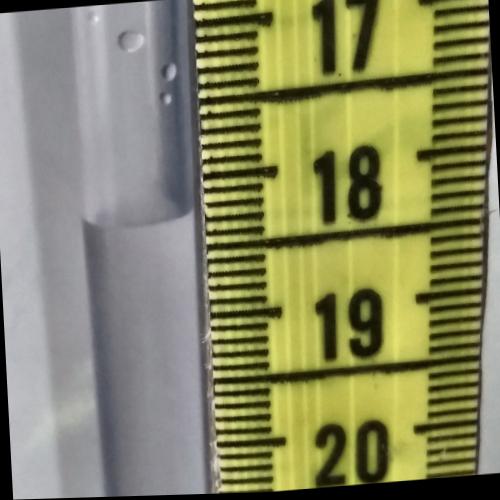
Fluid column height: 18.3 cm